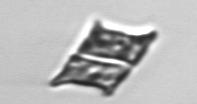
Label: Eucampia